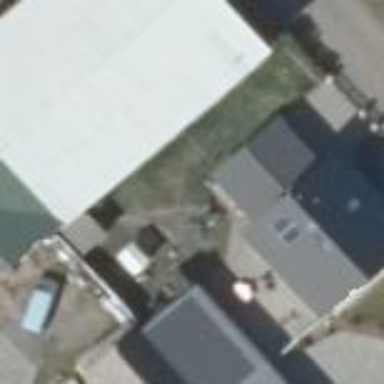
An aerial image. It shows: House with gabled roof in dark grey color. The roof is oriented across the building.